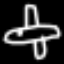
Label: airplane